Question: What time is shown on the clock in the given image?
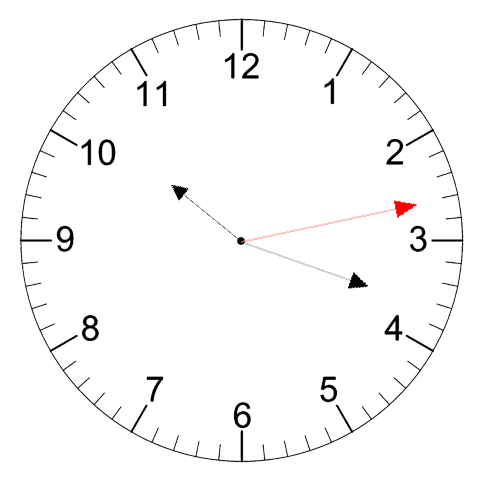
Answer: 10:18:13